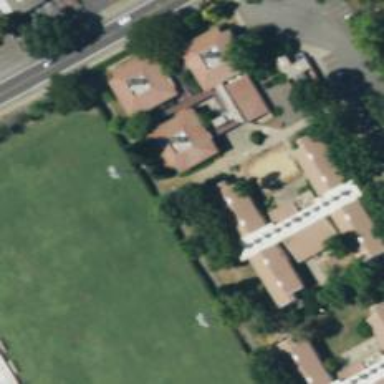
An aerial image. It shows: Dormitory building.